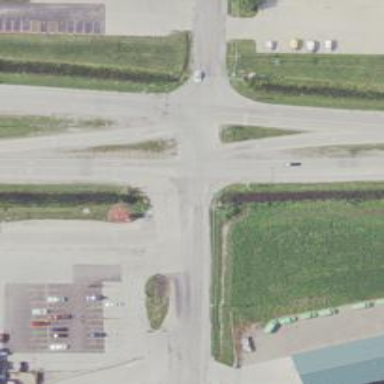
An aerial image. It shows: Road with left marking.